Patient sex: M
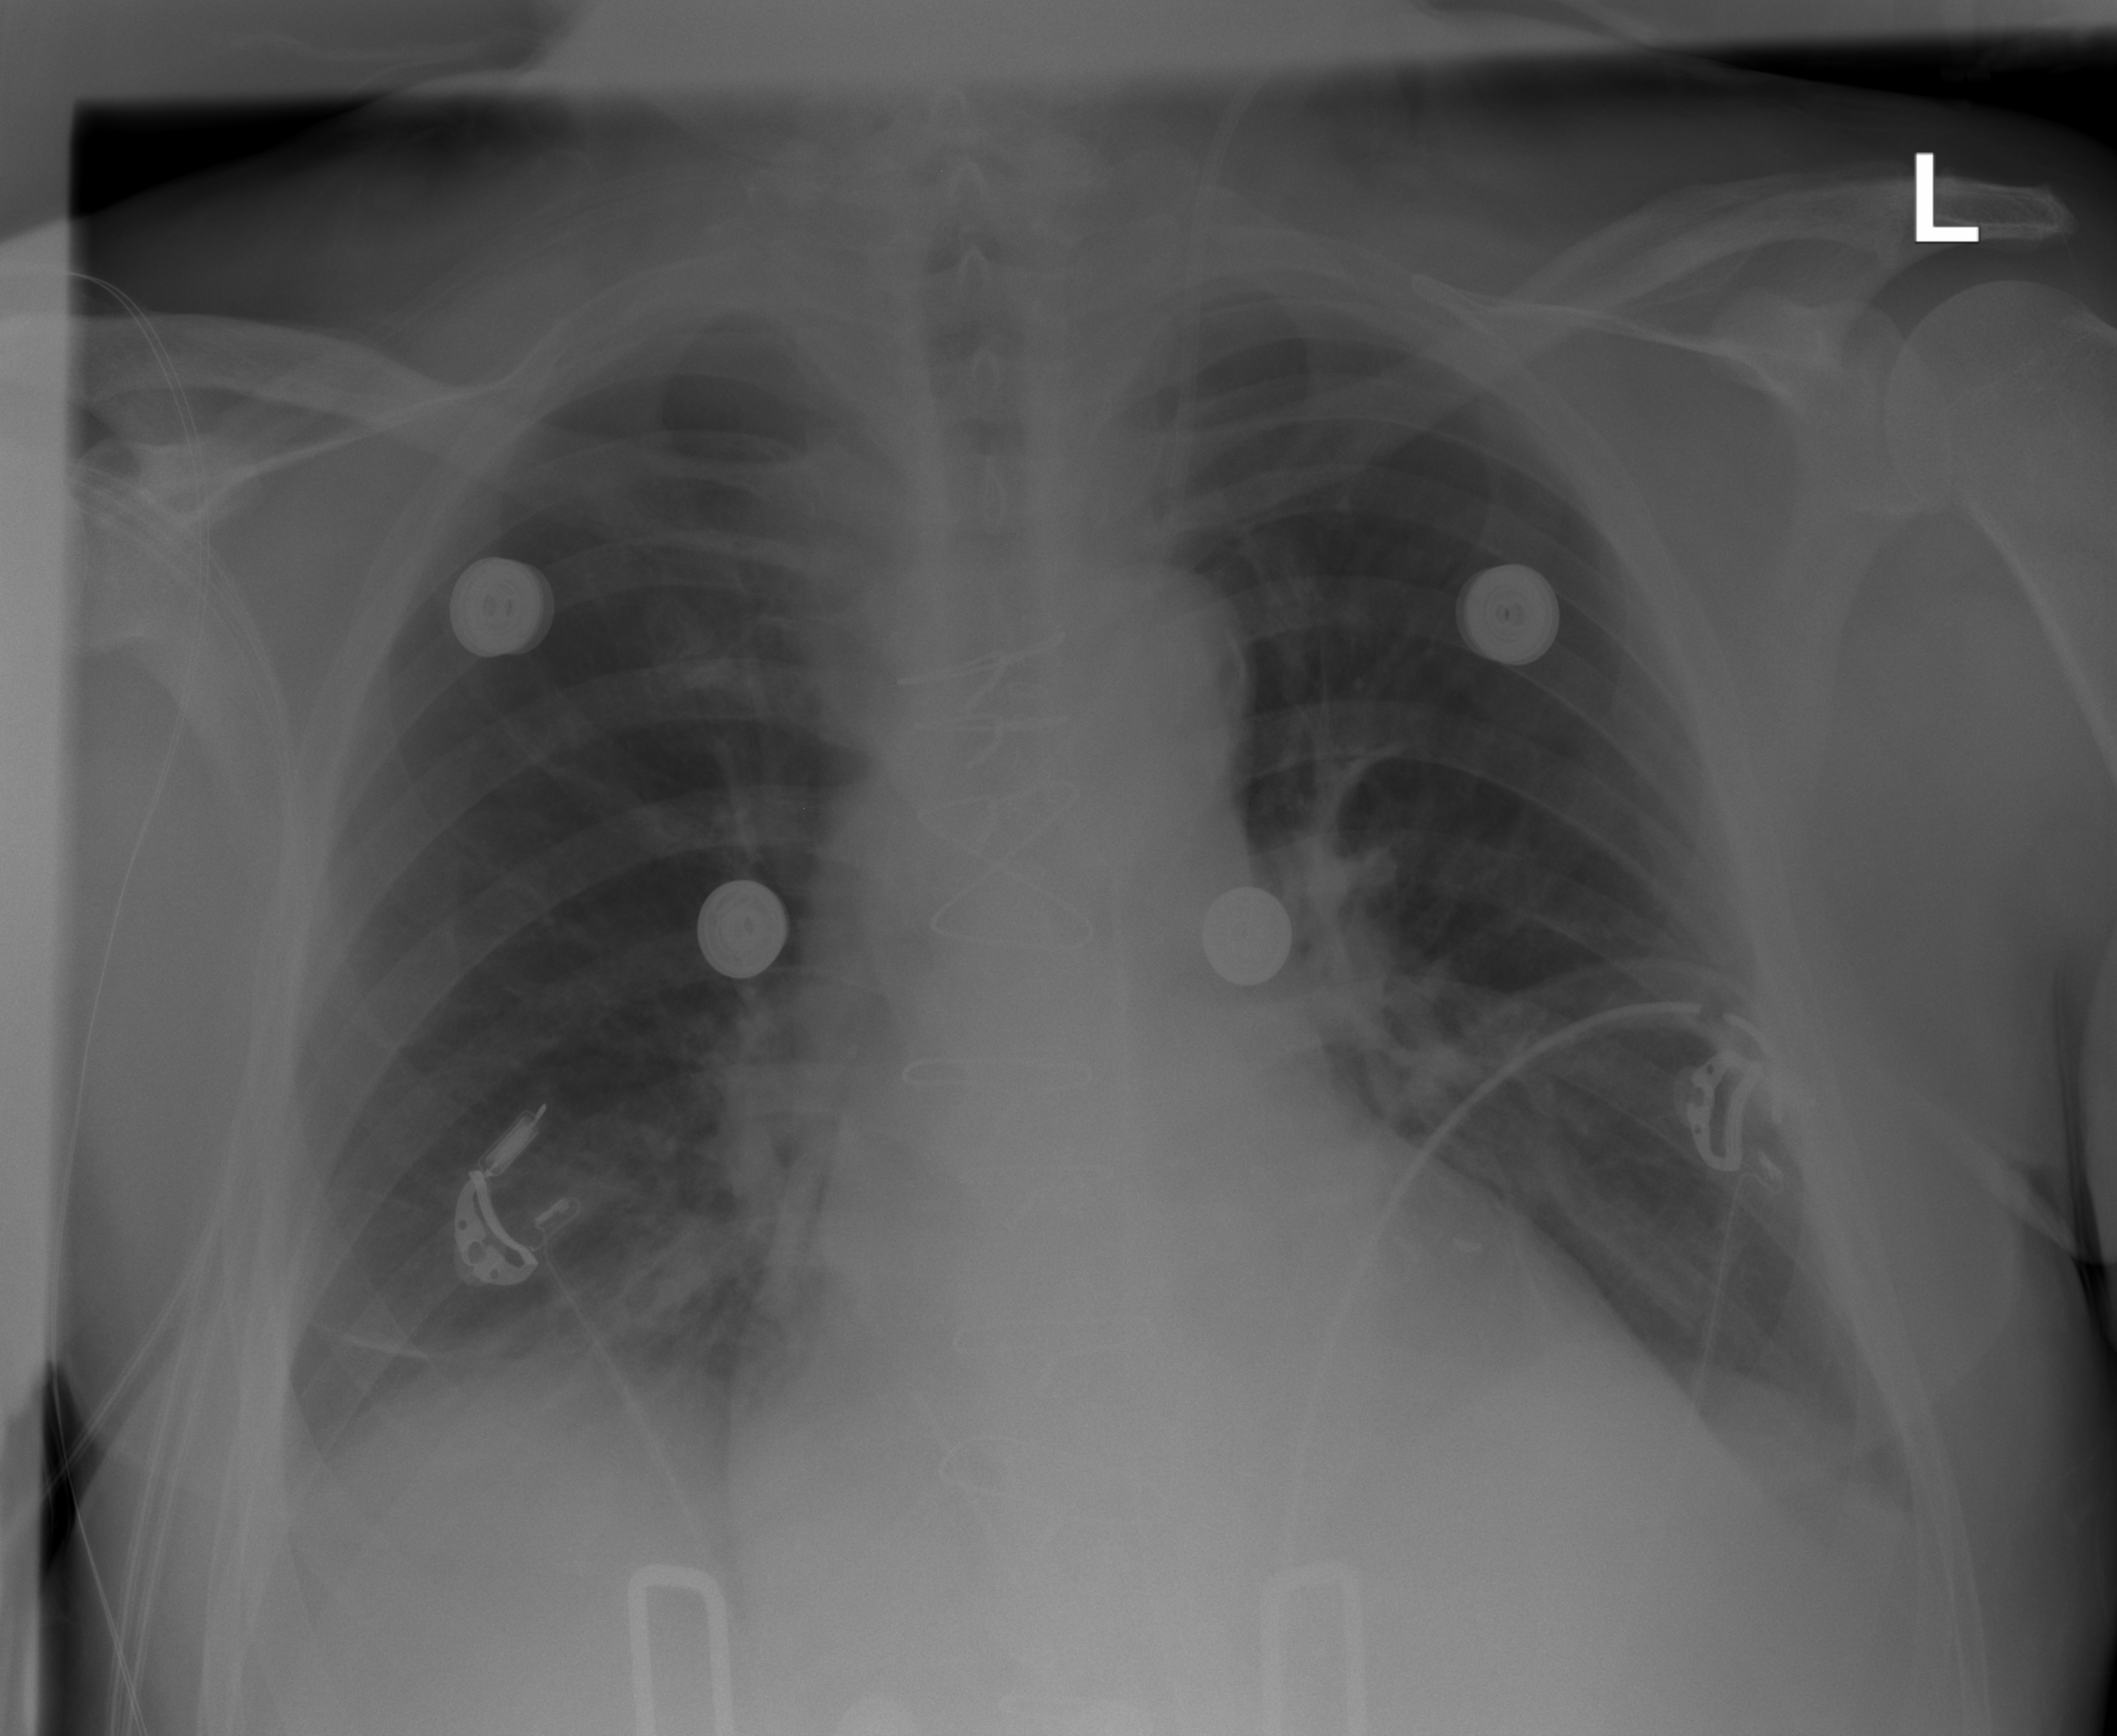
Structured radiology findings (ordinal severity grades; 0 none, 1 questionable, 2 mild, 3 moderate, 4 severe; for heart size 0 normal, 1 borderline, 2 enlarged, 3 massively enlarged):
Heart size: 2
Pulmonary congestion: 2
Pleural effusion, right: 0
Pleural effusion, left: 0
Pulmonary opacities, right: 0
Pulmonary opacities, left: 0
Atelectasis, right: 0
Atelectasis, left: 0